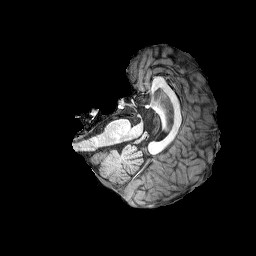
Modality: T1w
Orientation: axial
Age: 58
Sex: female
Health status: healthy